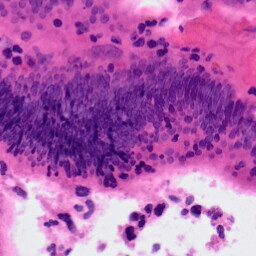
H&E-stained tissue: Colon